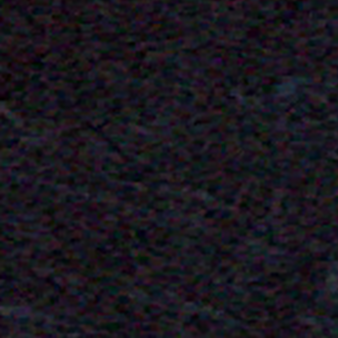
Label: other